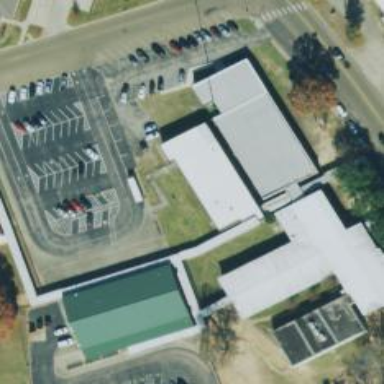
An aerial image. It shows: School building.